Question: <URL>, and I ran into a problem, how you can see in the image, every line is printed, but in every line, every group of four pixels only the color of the first pixel is printed, this is after printing the image in a different space in the VRAM for double buffering, so all four planes are having the data of the first plane.

<URL>
I do believe that the problem is that the data is different from read to write in the VGA ports when it comes to mode x, here is the code of selecting the VGA plane
'''
proc VGAPlaneSelect
push ax
push dx
push cx
mov al, 02h
mov dx, 03C4h
out dx, al
VGAPlaneSelect_start:
mov ax, 1
mov cl, [VGAPlane]
shl ax, cl
cmp [VGAPlane], 4
jne VGAPlaneSelect_end
mov [VGAPlane], 0
jmp VGAPlaneSelect_start
VGAPlaneSelect_end:
mov dx, 03C5h
out dx, al
pop cx
pop dx
pop ax
ret
endp VGAPlaneSelect
'''
And if the outputs are not the problem here is the code of the memory transfer:
'''
proc DoubleBuffer
mov ax, 0A000h
mov es, ax
mov [VGAPlane], 0
call VGAPlaneSelect
cli
mov cx, 4
DoubleBuffer_loop:
xor di, di
xor si, si
push cx
mov cx, 16000
DoubleBuffer_loop_plane:
push di
push si
shr di, 2
shr si, 2
add si, NON_VISABLE_PLANE_OFFSET
mov al, [es:si]
stosb
pop si
pop di
add di, 4
add si, 4
loop DoubleBuffer_loop_plane
inc [VGAPlane]
call VGAPlaneSelect
pop cx
loop DoubleBuffer_loop
sti
ret
endp pageFlipping
'''
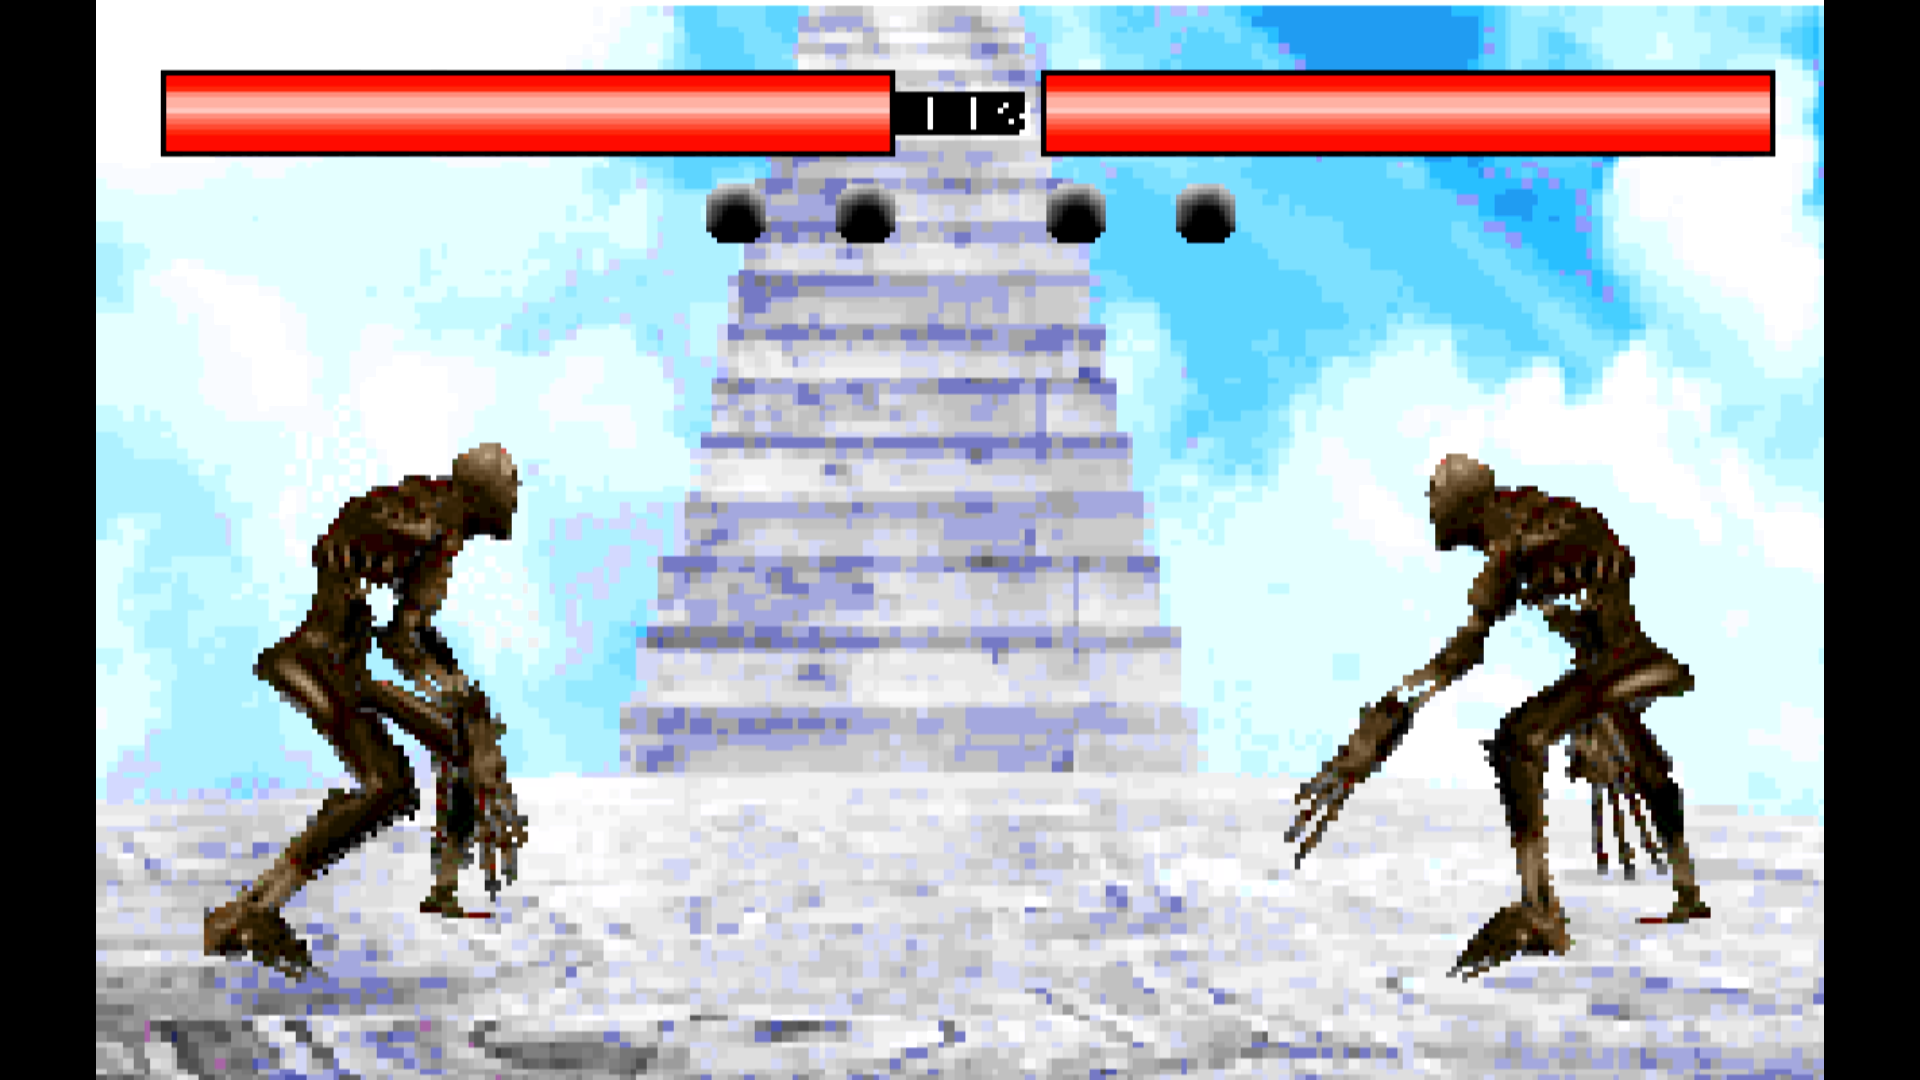
Answer: In the Graphics Controller of the VGA there's a separate register to specify the plane to read from.
You select it by writing a 4 in address port 03CEh, followed by writing the plane number (0-3) in data port 03CFh.
The 03C4h:02h register that you use is called ColorPlaneEnable. The answer is already in its name! It allows writing to one or more planes at the same time. For reading use 03CEh:04h ReadPlaneSelect.
---
> '''
proc DoubleBuffer
...
endp pageFlipping
'''
### Which is it?
PageFlipping does not require the copying of large chunks of memory as this procedure is doing.
The idea of DoubleBuffering is to use 'normal' RAM to build the picture and copy all or part of it to the video memory. Your program uses video memory to hold the double buffer and as a consequence reading will be very slow!
### Why is the DoubleBuffer_loop so overcomplicated?
You don't need that shifting and preserving at all!
'''
xor di, di
mov si, NON_VISABLE_PLANE_OFFSET
mov cx, 16000
DoubleBuffer_loop_plane:
mov al, [es:si]
stosb
inc si
dec cx
jnz DoubleBuffer_loop_plane
'''
This can further be reduced to:
'''
xor di, di
mov si, NON_VISABLE_PLANE_OFFSET
mov cx, 16000
cld
rep movs byte [di], [es:si]
'''
The syntax for the 'rep movs' depends on the assembler you use.
In NASM you would have to precede the 'REP MOVSB' instruction by the segment override, so 'ES REP MOVSB'